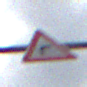
Verkehrszeichen: KurveRechts
Umgebung: Outdoor, Nature
Tageszeit: Midday
Wetter: PartlyCloudy
Licht: Natural
Jahreszeit: NotSpecified
Kontrast: LowContrast